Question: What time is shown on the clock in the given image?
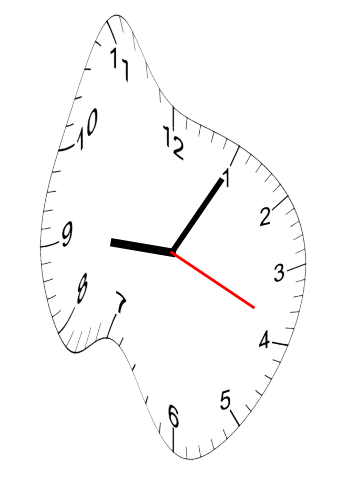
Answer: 09:05:19